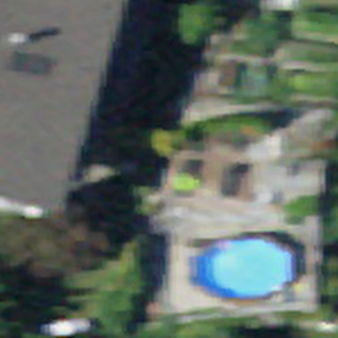
Label: other